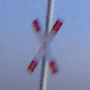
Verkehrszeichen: Andreaskreuz
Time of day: SunriseSunset
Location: Outdoor (Nature)
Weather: Clear
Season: NotSpecified
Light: Natural